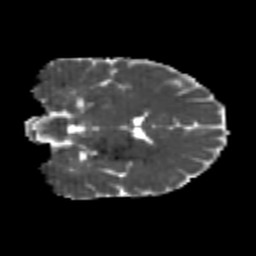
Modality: MD
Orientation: coronal
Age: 25
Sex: male
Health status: healthy
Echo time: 0.074 s